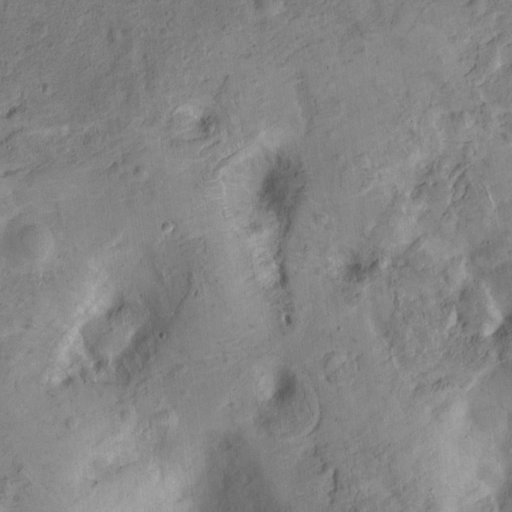
Objects detected: cone, cone, cone, cone